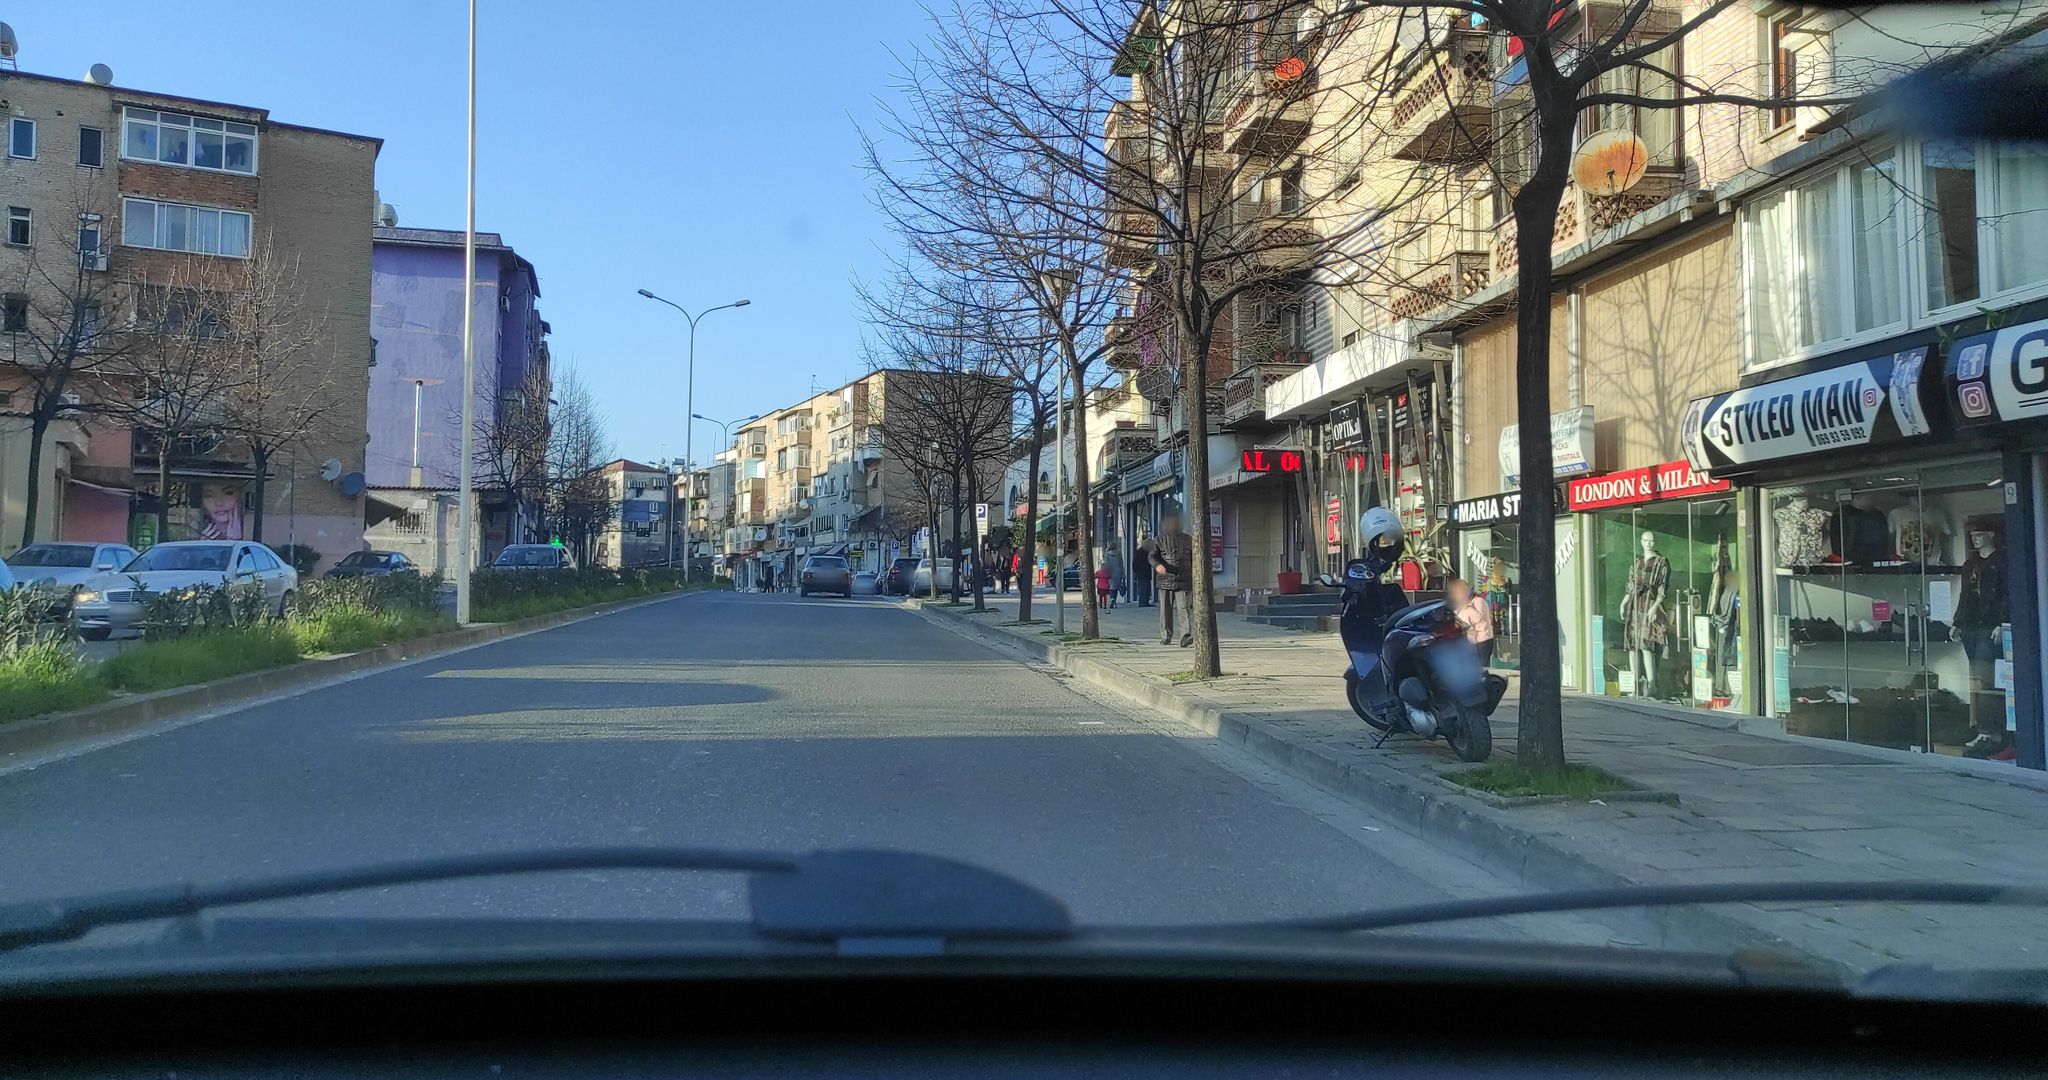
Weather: clear
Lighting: day
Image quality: good
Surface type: driving surface
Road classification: primary
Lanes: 2
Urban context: urban centre
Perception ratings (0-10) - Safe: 5.61, Lively: 9.47, Beautiful: 5.67, Boring: 4.65, Depressing: 3.68, Wealthy: 3.46